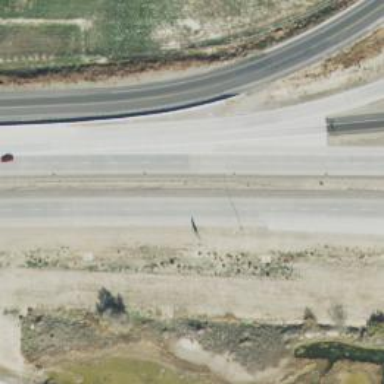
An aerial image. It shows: Motorway junction.